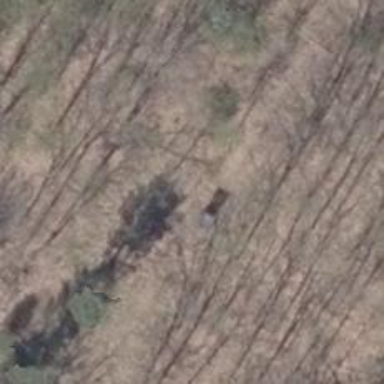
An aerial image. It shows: Shelter that serves as hunting stand.